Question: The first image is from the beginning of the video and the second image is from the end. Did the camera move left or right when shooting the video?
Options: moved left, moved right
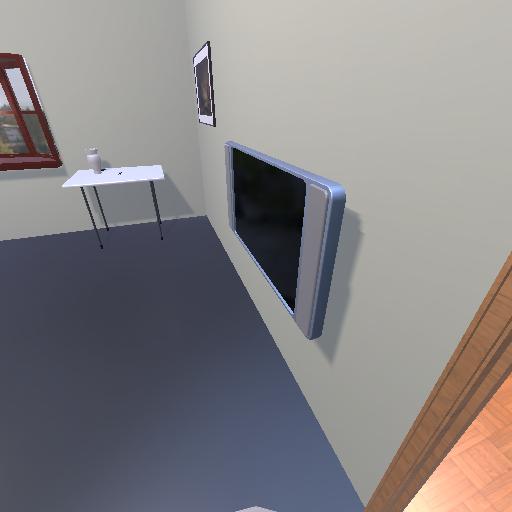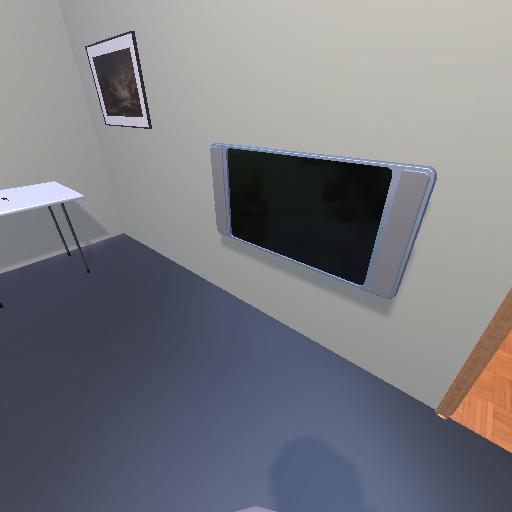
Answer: moved left